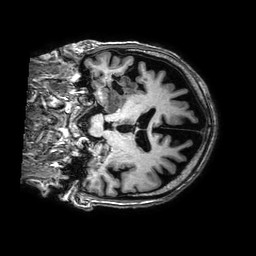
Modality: T1w
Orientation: coronal
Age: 67
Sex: male
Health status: ill
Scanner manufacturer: philips
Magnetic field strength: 3 T
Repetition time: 0.006751 s
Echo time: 0.003033 s